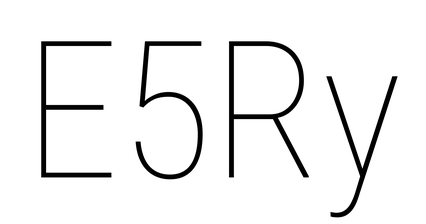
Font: Roboto_Condensed_Thin